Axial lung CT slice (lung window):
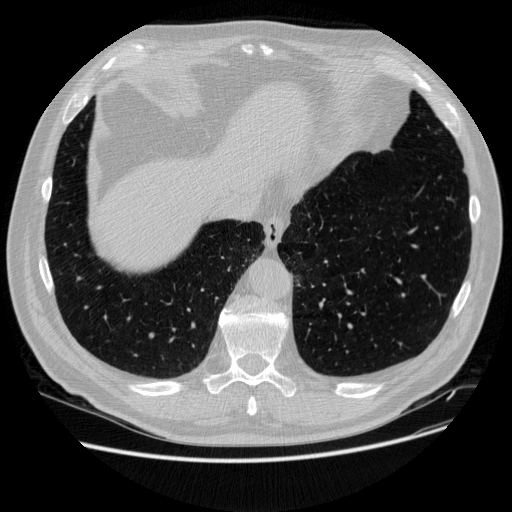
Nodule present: no